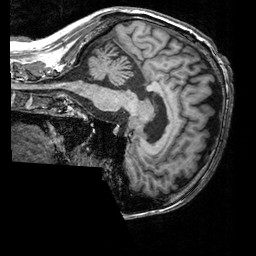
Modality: T1w
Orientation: sagittal
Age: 40
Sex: male
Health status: healthy
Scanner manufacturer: siemens
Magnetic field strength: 3 T
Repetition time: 2.3 s
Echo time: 0.00303 s